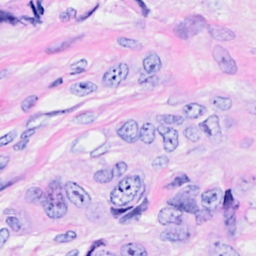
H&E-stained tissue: Breast